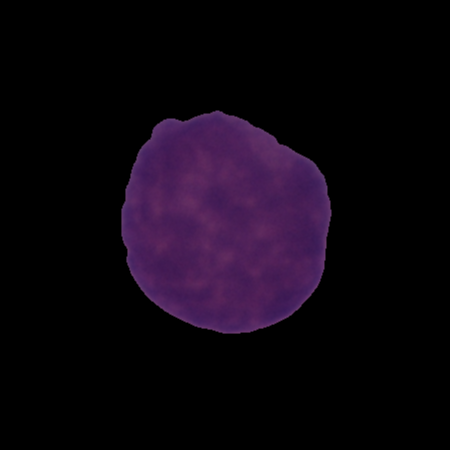
Label: cancer